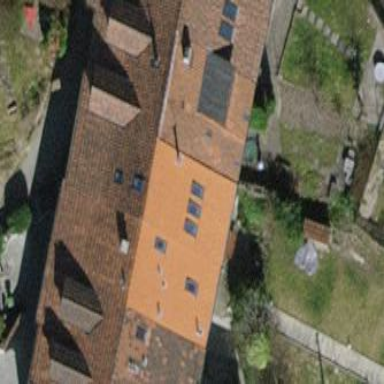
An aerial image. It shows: Building with tile roof.